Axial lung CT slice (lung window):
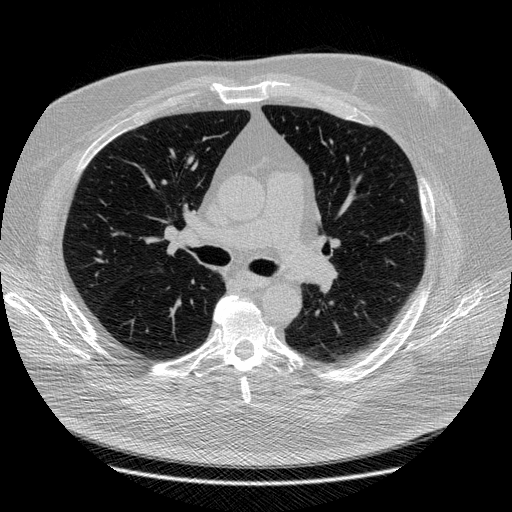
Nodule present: no